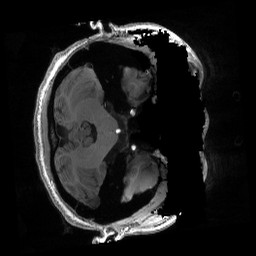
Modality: T1w
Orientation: axial
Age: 19
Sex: female
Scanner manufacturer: siemens
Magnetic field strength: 6.98 T
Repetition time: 2.53 s
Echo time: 0.00176 s